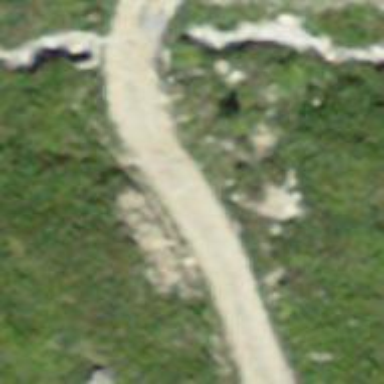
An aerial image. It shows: Gravel track with grade3 tracktype.